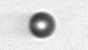
Label: bead